Question: I embedded an SVG object in an HTML page as follows:
'''
<embed id="svgImg" src="bo5rkbgs5vtsmv053regld2t14.svg"
type="image/svg+xml" />
'''
However, the resulting image (both on Firefox and Chrome) is trimmed and it look like that:

(Notice how "Step Response" and "Time" do not appear properly). I have checked the file on the server side and it is fine. Any ideas?
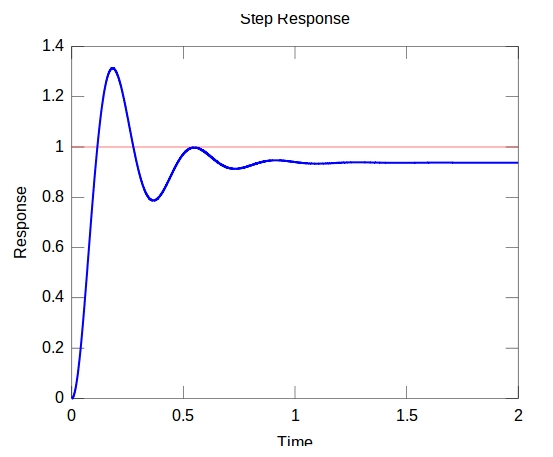
Answer: Just tweak your viewBox attribute so that it fits your image.
For example, you could try this:
'''
viewBox="-10 -10 596 452"
'''
To generate the viewBox dynamically with JS, something like this should work:
'''
var bbox = document.documentElement.getBBox();
var viewbox = document.documentElement.viewBox.baseVal;
viewbox.x = bbox.x;
viewbox.y = bbox.y;
viewbox.width = bbox.width;
viewbox.height = bbox.height;
'''
Note that this needs to be done on the svg document, so you may need to reach into it from the html document that embeds it, if so have a look at this <URL>.